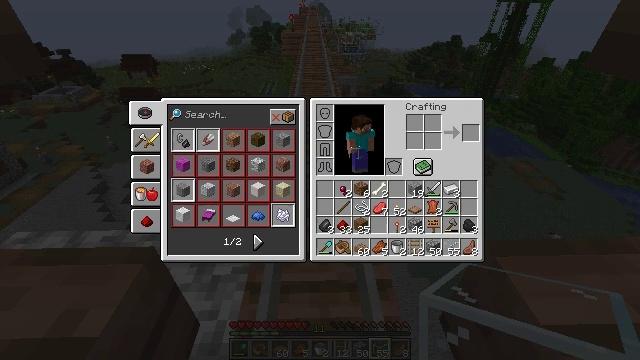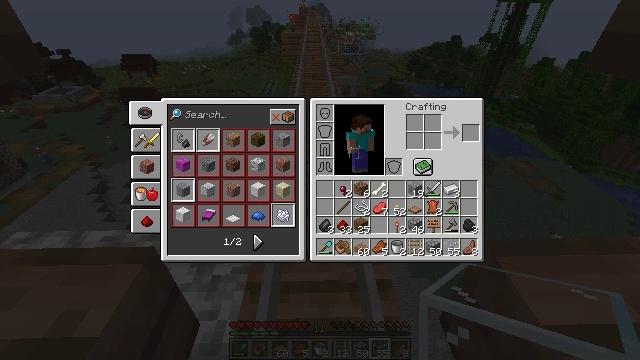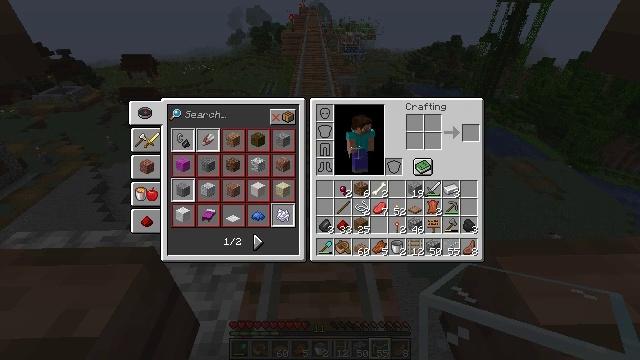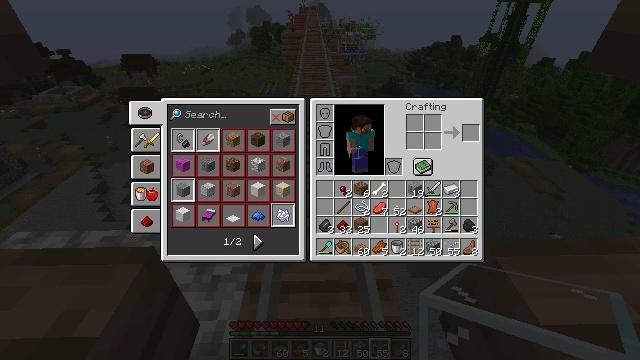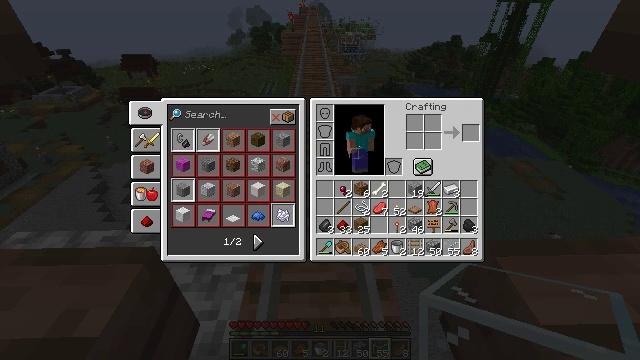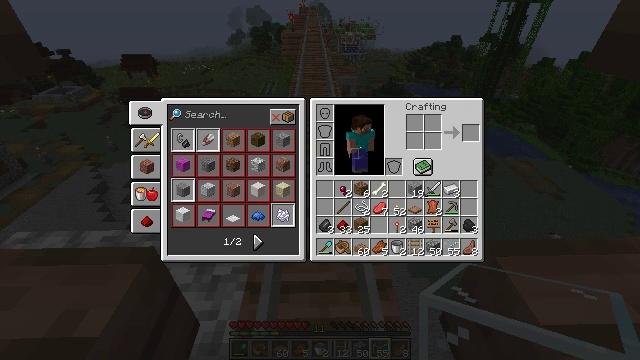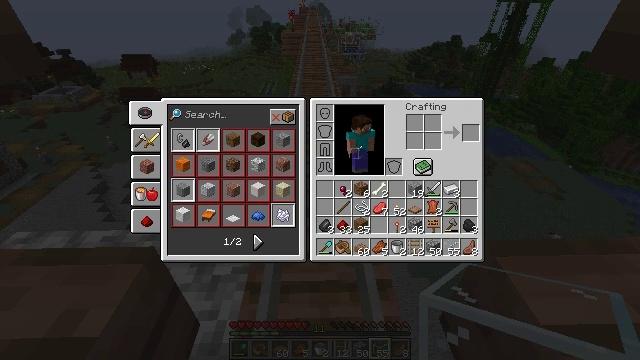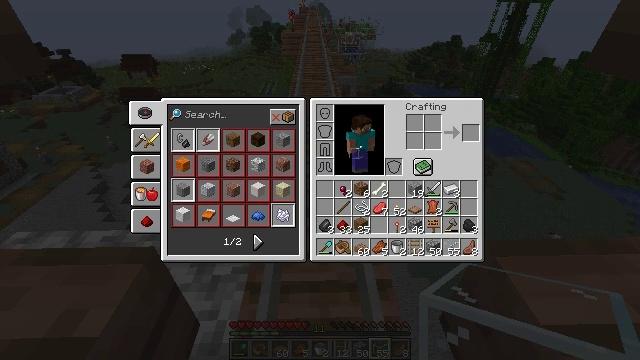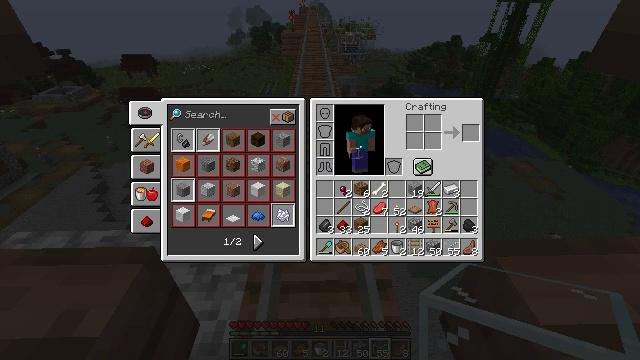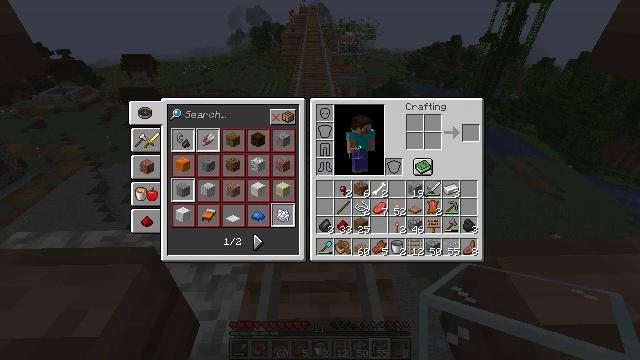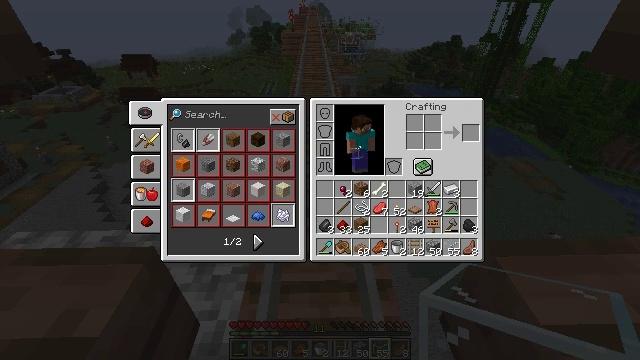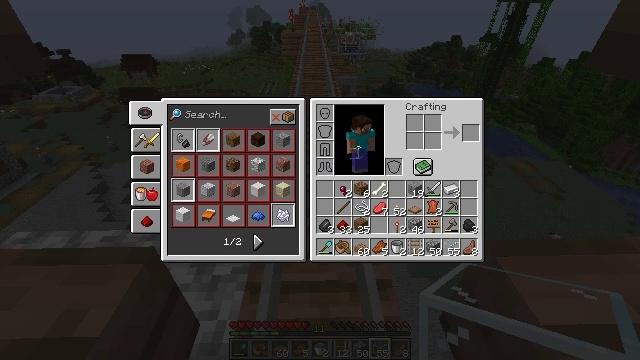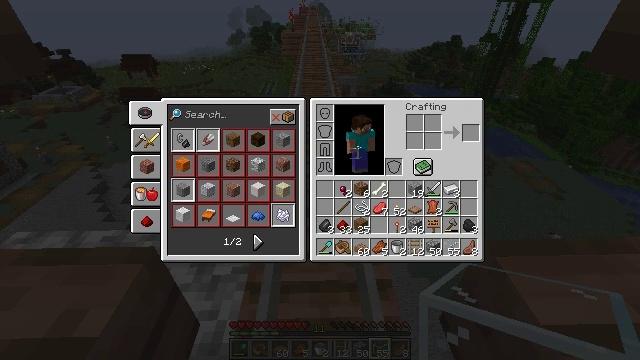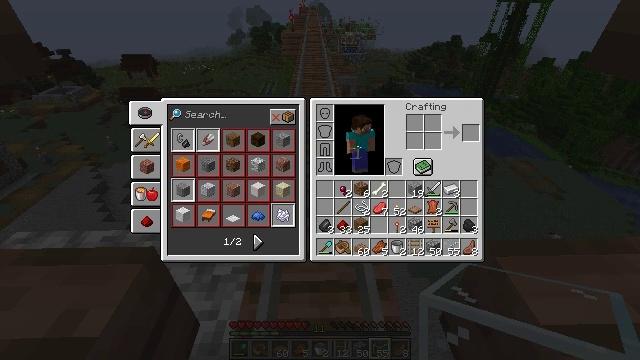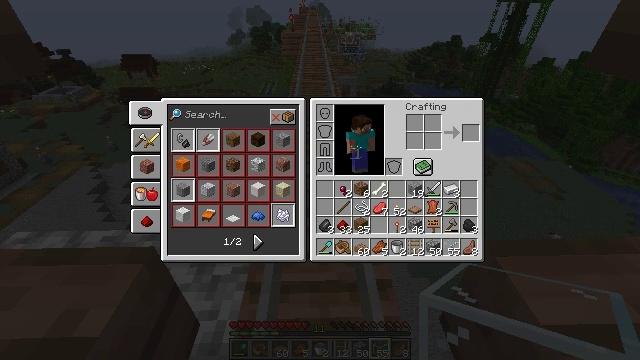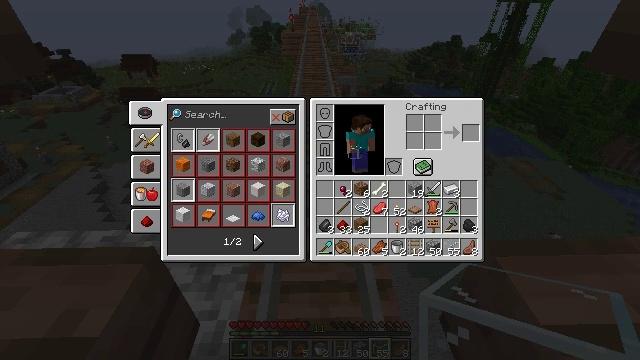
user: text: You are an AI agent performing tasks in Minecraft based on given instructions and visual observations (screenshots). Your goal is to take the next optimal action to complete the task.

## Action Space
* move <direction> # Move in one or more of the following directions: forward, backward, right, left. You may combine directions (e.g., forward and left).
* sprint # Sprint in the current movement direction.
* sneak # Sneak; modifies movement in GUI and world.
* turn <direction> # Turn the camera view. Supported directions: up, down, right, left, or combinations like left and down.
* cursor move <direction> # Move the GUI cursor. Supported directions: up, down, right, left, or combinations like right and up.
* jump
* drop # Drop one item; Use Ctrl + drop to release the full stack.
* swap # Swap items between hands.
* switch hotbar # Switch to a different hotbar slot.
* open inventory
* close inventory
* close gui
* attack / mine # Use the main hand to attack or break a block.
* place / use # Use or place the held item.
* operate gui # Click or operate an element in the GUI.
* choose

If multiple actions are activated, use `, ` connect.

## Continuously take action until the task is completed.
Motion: motion action
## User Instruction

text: Attack the glass to break it.
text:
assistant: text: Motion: no_op
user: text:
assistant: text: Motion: no_op
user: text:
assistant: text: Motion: no_op
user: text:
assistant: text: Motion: no_op
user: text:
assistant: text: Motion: no_op
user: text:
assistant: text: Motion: no_op
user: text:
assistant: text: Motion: no_op
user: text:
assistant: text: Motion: no_op
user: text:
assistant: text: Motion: no_op
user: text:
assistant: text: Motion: no_op
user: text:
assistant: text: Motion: no_op
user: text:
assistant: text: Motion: no_op
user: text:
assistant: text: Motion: no_op
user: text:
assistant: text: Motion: no_op
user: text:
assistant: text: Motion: no_op
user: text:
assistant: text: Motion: no_op
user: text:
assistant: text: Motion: no_op
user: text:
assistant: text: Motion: no_op
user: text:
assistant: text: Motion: no_op
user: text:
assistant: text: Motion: no_op
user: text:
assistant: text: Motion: no_op
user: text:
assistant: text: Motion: no_op
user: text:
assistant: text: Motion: no_op
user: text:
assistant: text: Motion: no_op
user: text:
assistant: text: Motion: no_op
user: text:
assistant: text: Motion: no_op
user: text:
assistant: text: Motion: no_op
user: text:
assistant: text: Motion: no_op
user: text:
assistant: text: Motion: no_op
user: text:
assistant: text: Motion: no_op